Field crop: tomato
Growth stage: 2
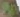
Species: solanum